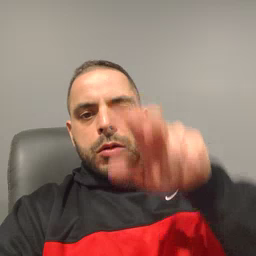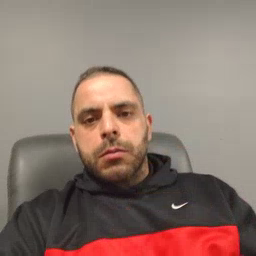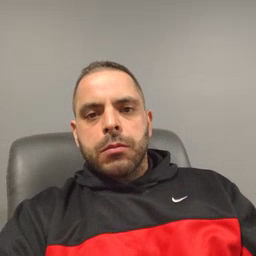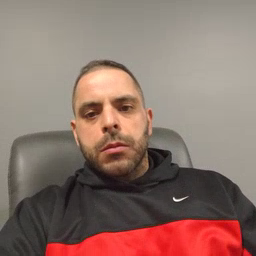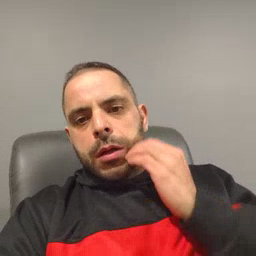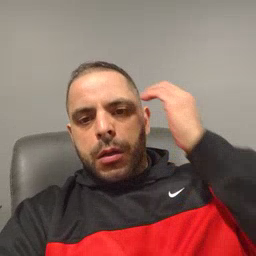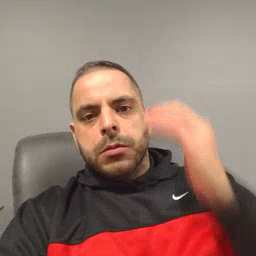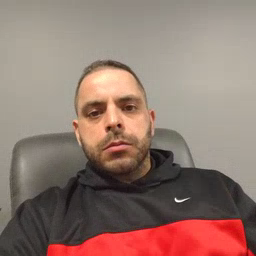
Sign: head